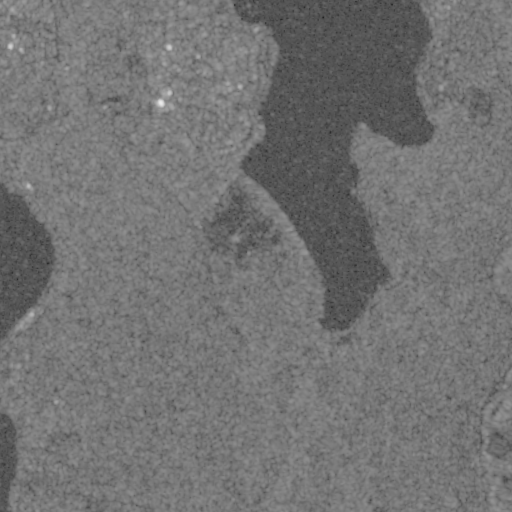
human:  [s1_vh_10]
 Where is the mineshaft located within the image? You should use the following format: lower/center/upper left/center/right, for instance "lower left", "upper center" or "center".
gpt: The mineshaft is located in the center left of the image.
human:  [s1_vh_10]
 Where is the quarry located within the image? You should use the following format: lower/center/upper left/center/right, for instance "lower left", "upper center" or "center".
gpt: The quarry is located in the lower right of the image.
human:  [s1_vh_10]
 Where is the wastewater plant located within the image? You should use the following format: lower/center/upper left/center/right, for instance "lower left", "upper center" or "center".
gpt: The wastewater plant is located in the upper left of the image.
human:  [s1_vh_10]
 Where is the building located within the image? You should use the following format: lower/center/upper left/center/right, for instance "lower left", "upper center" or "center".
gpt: There is no building in the image.

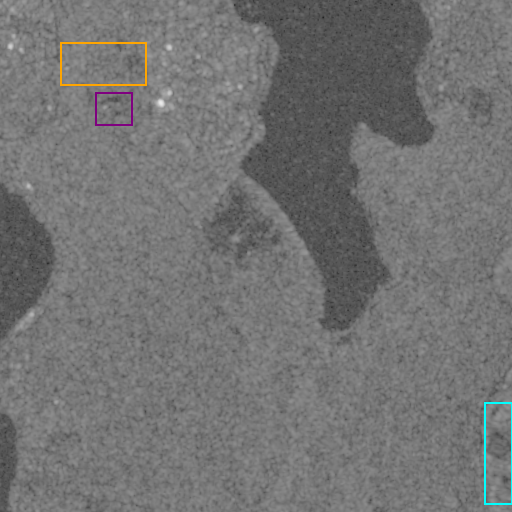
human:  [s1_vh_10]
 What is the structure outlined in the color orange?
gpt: The structure outlined in orange is a park.
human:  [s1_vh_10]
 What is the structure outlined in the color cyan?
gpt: The structure outlined in cyan is a quarry.
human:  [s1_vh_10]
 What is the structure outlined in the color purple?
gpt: The structure outlined in purple is a wastewater plant.
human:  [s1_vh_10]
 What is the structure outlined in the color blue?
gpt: There is no blue outline.